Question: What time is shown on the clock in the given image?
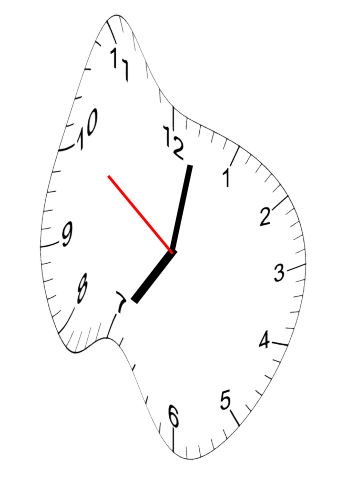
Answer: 07:01:51